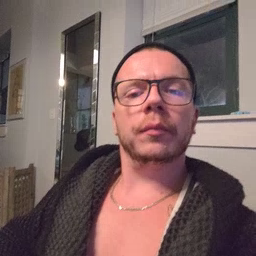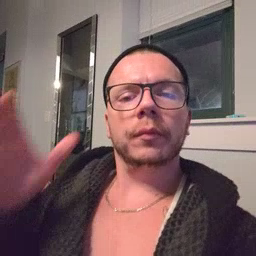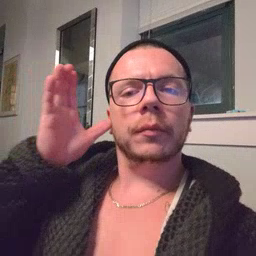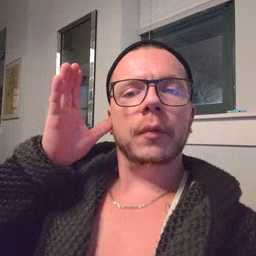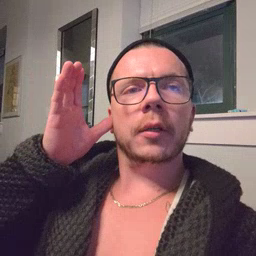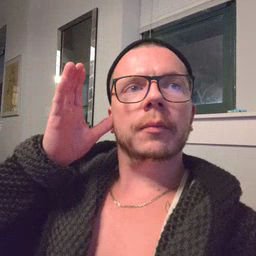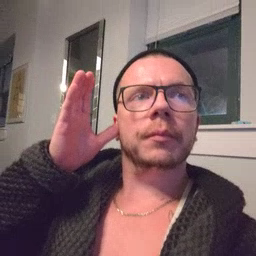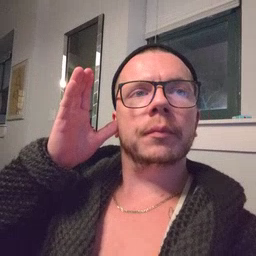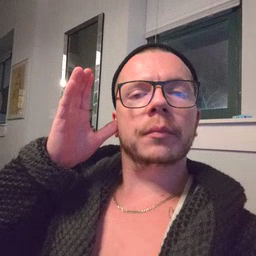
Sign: listen